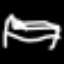
Label: bed